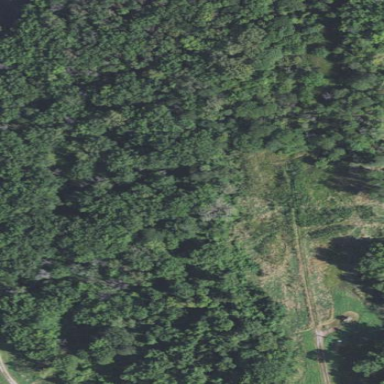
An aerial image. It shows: Forest with mixed leaf types and cycles.